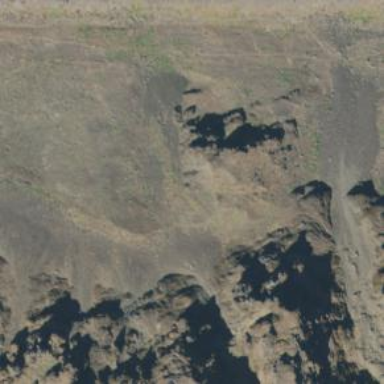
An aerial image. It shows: Crag climbing spot located at natural cliff.